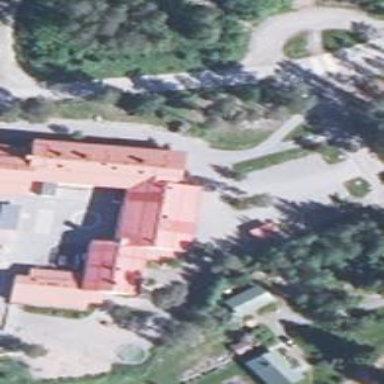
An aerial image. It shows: School.